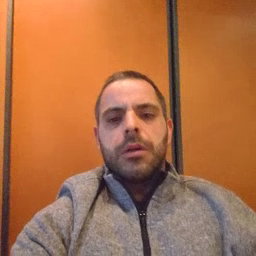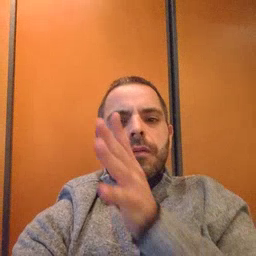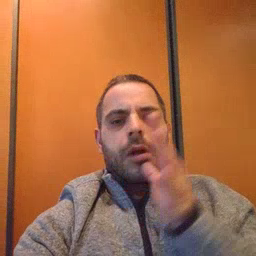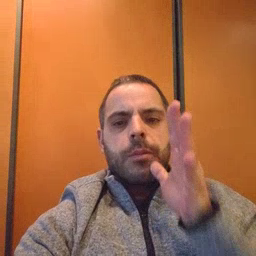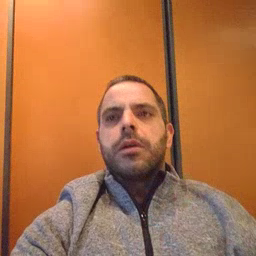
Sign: farm